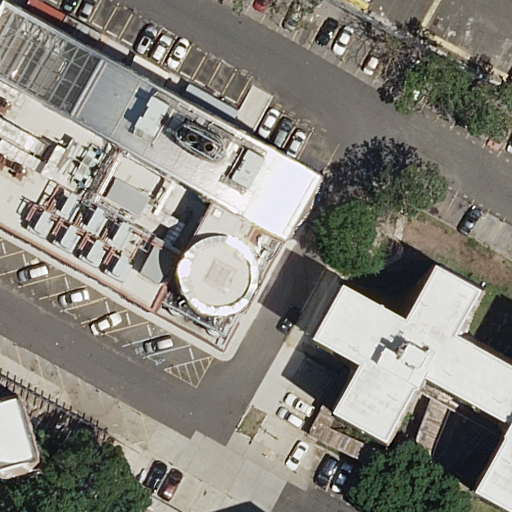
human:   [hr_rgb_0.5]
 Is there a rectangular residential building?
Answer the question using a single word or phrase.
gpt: yes

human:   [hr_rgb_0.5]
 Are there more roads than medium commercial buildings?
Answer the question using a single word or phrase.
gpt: yes

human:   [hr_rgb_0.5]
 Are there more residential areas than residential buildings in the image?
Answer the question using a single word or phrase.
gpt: no

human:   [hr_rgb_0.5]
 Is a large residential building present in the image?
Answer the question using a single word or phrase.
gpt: yes

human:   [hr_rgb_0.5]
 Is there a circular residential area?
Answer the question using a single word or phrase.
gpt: no

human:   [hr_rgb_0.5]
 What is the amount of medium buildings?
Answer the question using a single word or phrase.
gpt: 2

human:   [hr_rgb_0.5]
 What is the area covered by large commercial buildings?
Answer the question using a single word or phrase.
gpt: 0m2

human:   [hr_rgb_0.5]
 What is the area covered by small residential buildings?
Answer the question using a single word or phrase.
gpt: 80m2

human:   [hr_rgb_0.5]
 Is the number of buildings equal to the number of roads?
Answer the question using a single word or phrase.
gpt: no

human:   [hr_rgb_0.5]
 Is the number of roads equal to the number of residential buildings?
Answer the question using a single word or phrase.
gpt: no

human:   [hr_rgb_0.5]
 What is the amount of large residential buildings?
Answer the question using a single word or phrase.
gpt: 1

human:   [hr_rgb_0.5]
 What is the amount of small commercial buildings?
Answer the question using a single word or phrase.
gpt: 0

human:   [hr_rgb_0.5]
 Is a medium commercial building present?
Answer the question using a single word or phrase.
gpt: no

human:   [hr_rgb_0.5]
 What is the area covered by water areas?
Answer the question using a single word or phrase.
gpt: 0m2

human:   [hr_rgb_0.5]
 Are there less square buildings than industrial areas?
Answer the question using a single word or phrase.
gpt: yes

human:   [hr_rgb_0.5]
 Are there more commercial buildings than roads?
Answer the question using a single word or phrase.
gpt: no

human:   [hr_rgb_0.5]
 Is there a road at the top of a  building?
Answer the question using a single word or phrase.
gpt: yes

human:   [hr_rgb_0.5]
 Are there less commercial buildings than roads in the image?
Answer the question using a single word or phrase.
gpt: yes

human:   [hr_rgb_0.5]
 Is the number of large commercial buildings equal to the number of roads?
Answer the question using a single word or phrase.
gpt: no

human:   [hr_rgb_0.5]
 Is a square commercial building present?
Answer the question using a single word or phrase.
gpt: no

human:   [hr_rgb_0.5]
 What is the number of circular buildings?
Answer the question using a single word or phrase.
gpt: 0

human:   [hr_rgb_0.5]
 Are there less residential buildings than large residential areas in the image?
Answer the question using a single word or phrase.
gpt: no

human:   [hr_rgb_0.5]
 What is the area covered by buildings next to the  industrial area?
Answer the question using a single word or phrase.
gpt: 1942m2

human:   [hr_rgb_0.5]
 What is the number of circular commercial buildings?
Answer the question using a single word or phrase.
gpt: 0

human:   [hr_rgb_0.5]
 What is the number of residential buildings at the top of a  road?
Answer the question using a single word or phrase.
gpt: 2

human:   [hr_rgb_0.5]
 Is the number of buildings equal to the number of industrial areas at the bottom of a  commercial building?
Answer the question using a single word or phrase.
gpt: no

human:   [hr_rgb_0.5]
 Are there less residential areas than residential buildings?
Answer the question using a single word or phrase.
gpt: yes

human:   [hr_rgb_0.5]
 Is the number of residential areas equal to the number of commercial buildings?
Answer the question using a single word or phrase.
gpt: no

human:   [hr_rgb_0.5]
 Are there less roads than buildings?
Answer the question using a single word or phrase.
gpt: no

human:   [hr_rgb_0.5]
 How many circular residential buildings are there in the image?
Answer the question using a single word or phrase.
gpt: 0

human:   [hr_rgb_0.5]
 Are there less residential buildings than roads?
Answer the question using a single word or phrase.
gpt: yes

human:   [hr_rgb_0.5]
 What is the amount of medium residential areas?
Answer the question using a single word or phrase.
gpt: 0

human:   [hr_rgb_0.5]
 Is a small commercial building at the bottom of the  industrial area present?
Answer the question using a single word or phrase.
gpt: no

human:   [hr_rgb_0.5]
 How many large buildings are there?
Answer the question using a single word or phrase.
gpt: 1

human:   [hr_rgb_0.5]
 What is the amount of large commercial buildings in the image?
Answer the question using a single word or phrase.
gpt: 0

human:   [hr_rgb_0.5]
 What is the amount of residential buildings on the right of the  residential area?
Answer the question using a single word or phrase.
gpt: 4